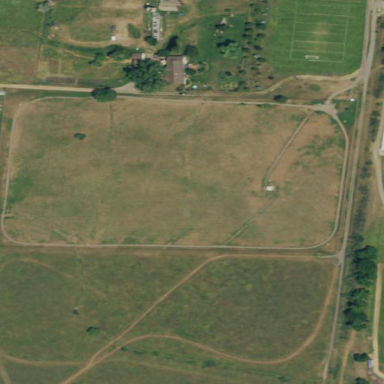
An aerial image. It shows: Fenced dog park for leisure activities on land.